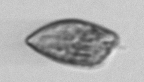
Label: Prorocentrum_dentatum